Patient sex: M
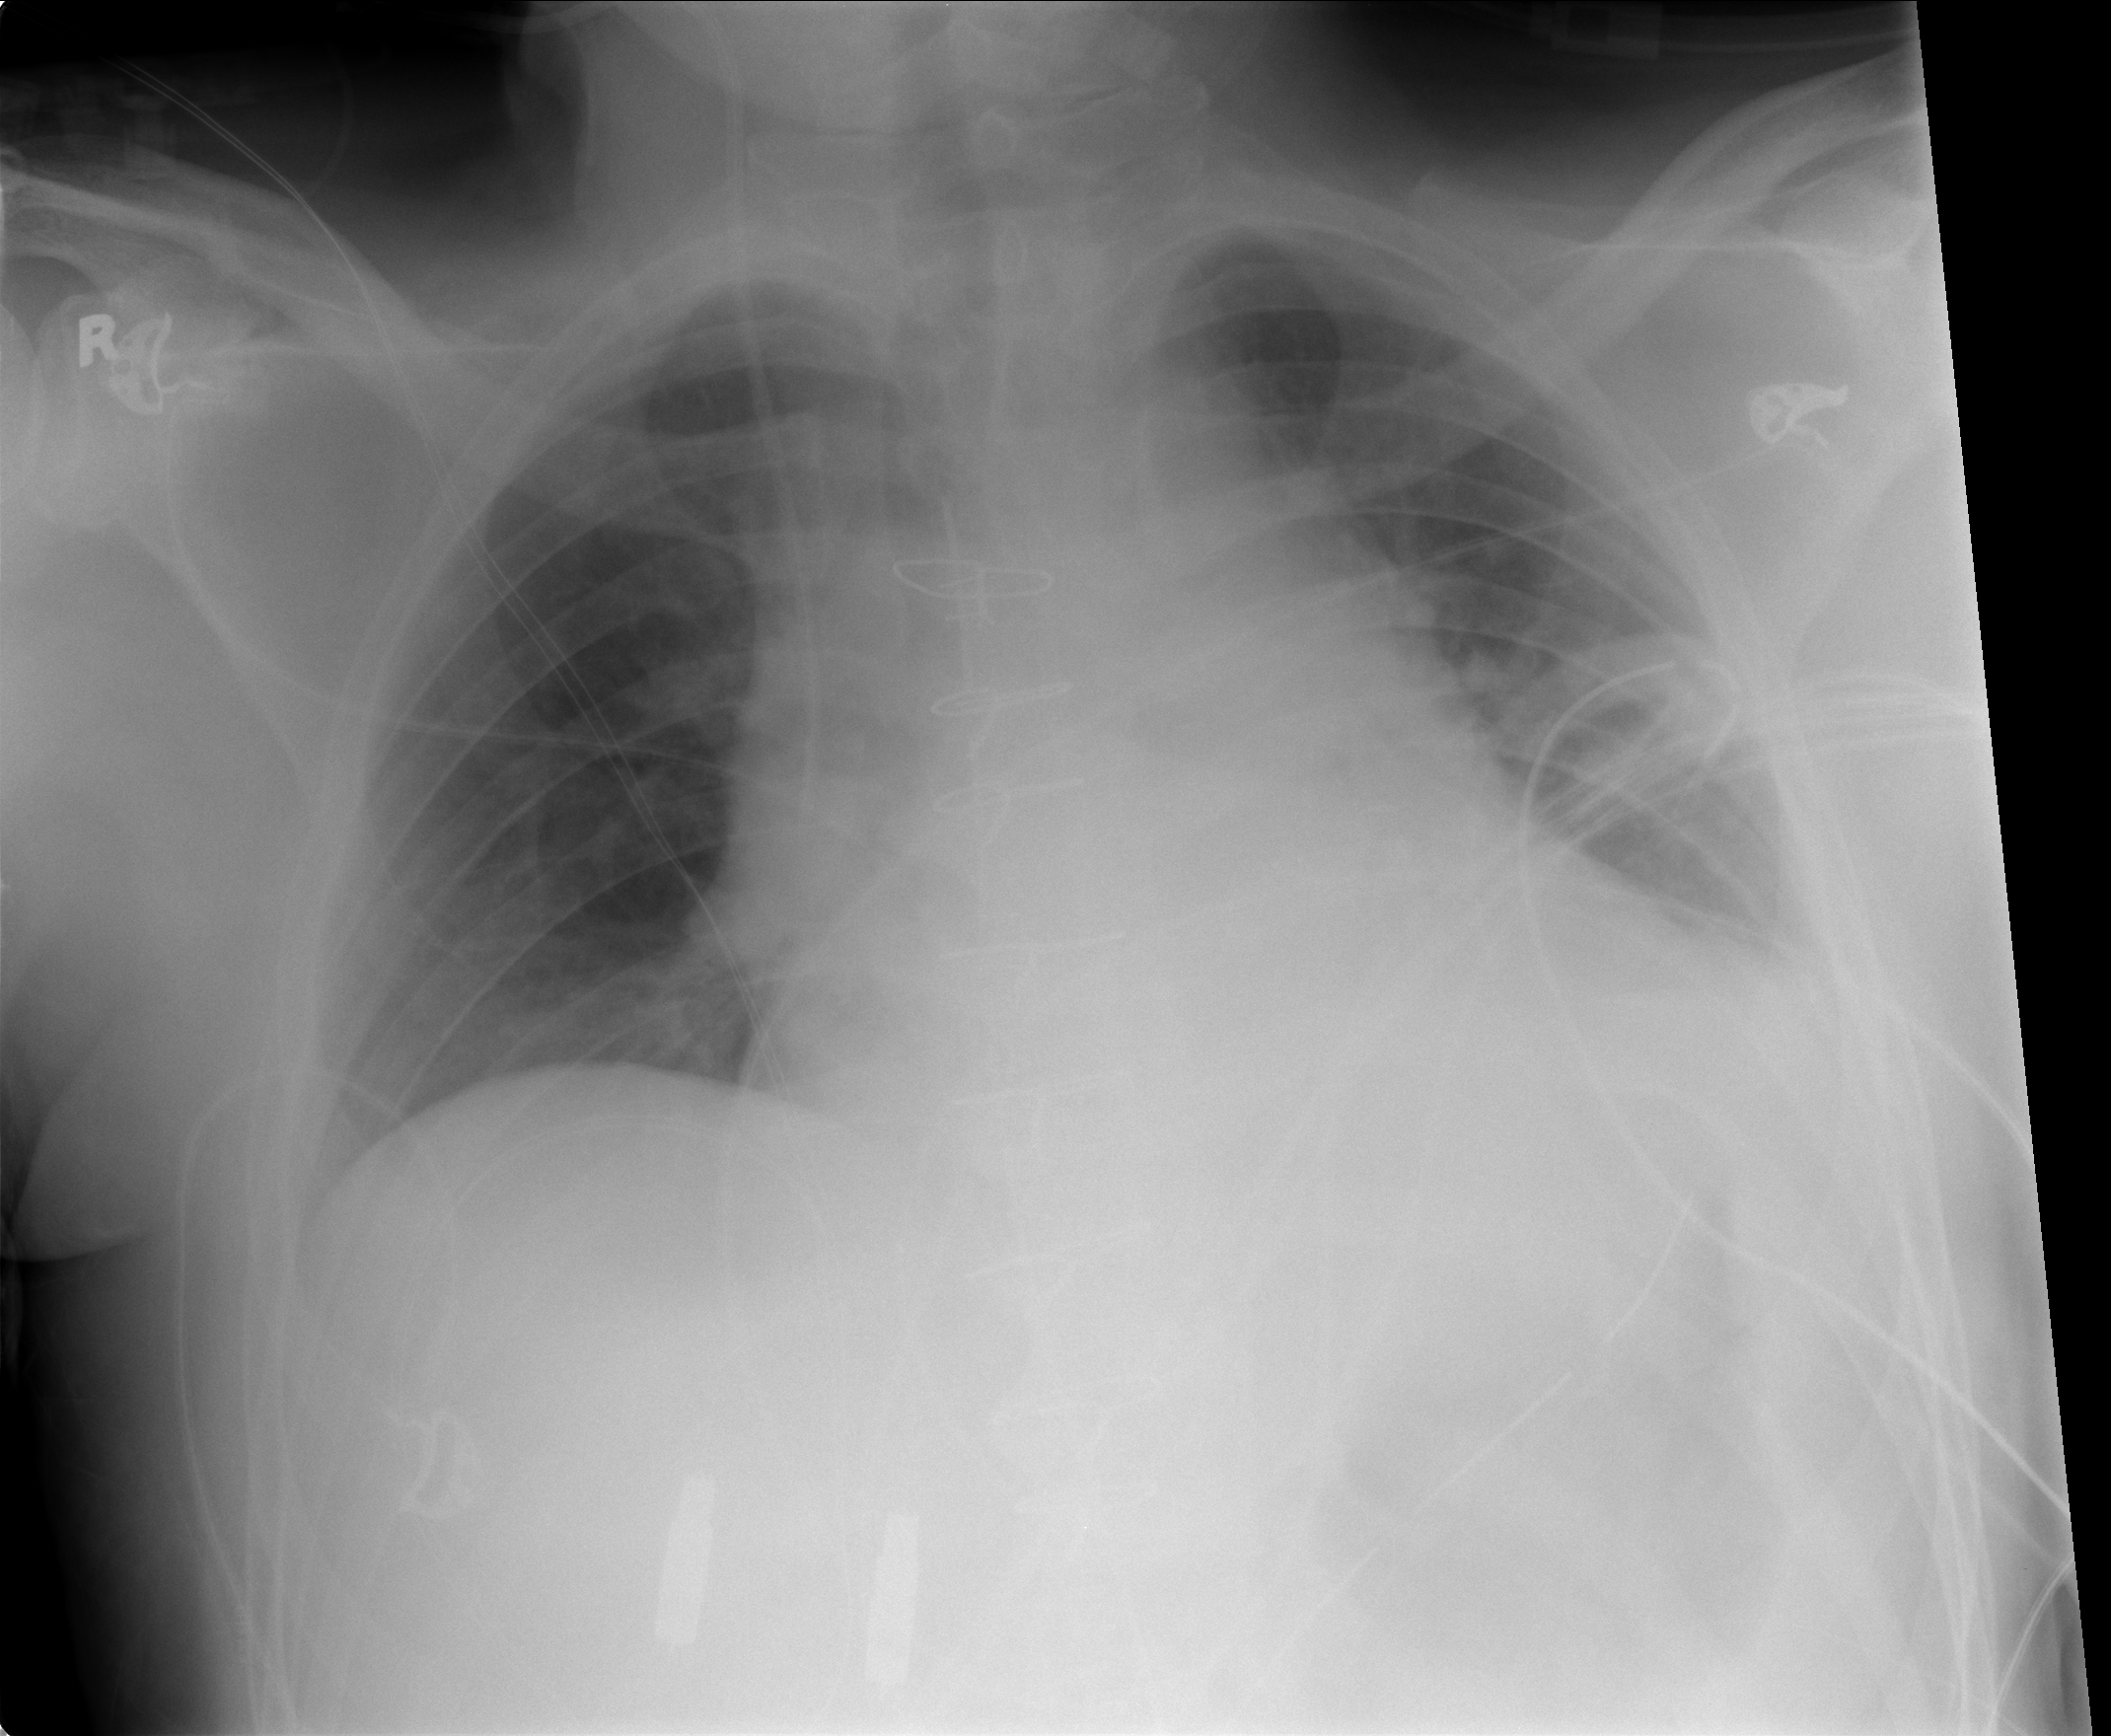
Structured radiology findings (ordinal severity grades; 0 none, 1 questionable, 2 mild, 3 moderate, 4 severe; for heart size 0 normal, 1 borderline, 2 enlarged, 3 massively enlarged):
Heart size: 2
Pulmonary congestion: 0
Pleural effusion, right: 0
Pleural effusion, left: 0
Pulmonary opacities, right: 0
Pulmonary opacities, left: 0
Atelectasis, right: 0
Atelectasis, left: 2